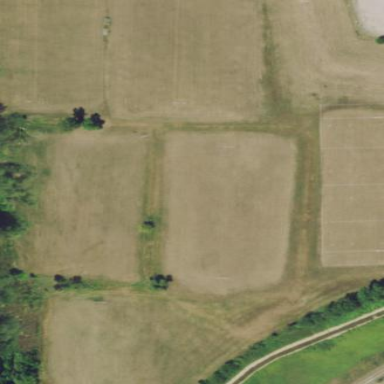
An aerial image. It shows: Sports centre dedicated to rugby league on leisure land.